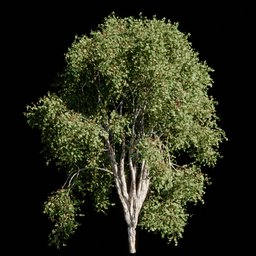
Label: nature